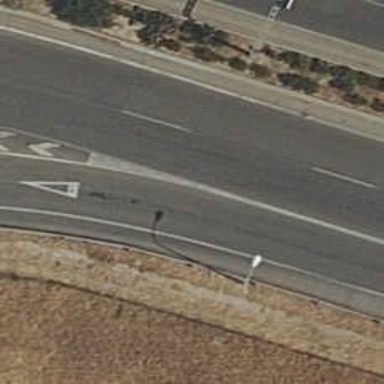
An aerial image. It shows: Road with "give way" sign.